Aerial crown-view tile of a tropical tree (Barro Colorado Island, Panama), acquired 20250217:
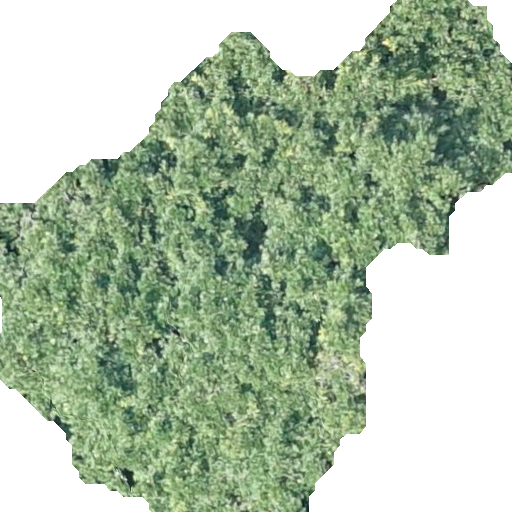
Species: Ficus obtusifolia
GBIF accepted scientific name: Ficus obtusifolia
Crown area: 258.94 m²